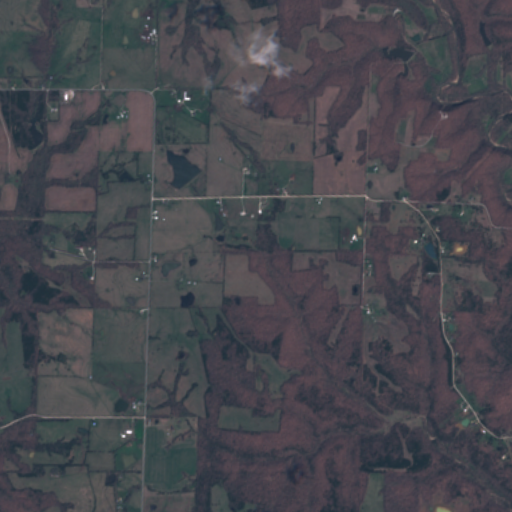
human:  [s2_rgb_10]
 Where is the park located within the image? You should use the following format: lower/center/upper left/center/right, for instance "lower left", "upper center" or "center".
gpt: The park is located in the lower left of the image.
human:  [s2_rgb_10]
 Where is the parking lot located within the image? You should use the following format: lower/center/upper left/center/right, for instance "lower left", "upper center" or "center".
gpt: There is no parking lot in the image.